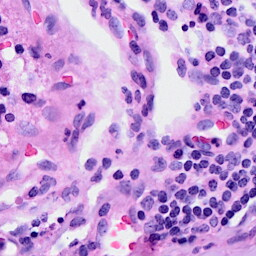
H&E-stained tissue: Breast